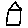
Label: house